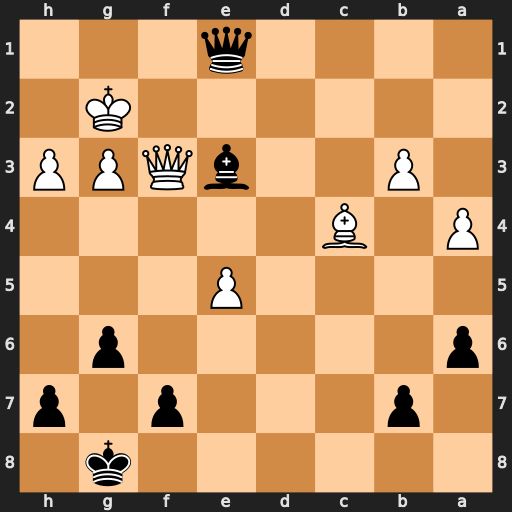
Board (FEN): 6k1/1p3p1p/p5p1/4P3/P1B5/1P2bQPP/6K1/4q3
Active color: b
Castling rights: -
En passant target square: -
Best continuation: Qg1#